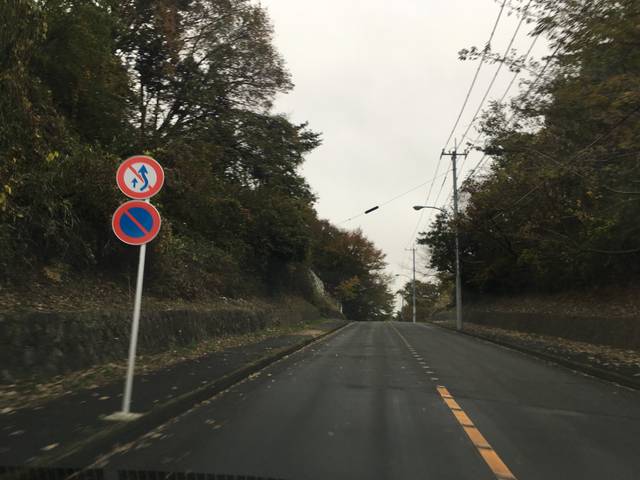
Region: Japan
Coordinates: 35.601, 139.443